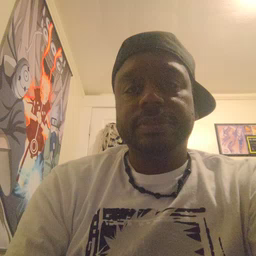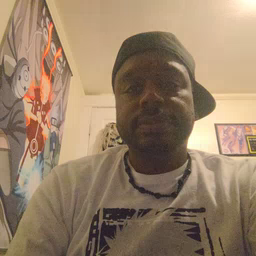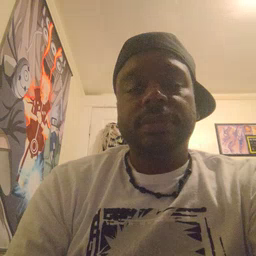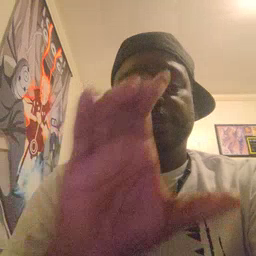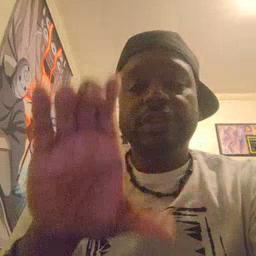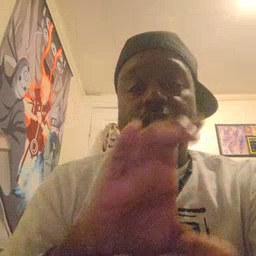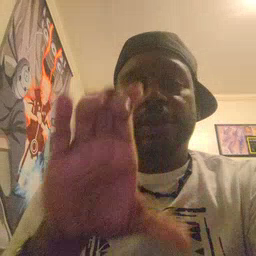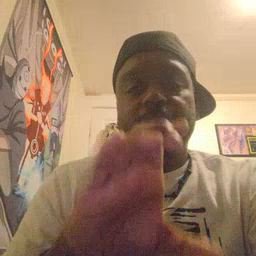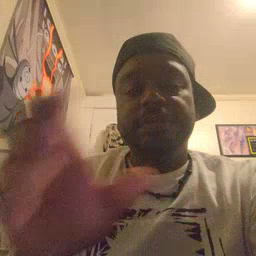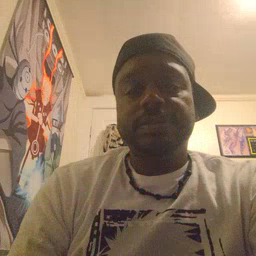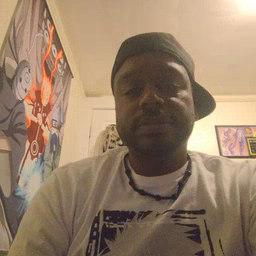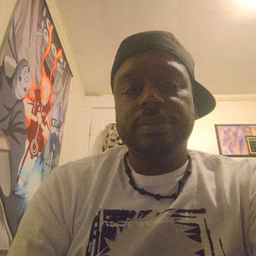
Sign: chocolate